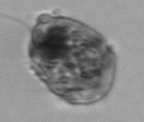
Label: Proterythropsis